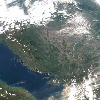
Label: land